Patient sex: M
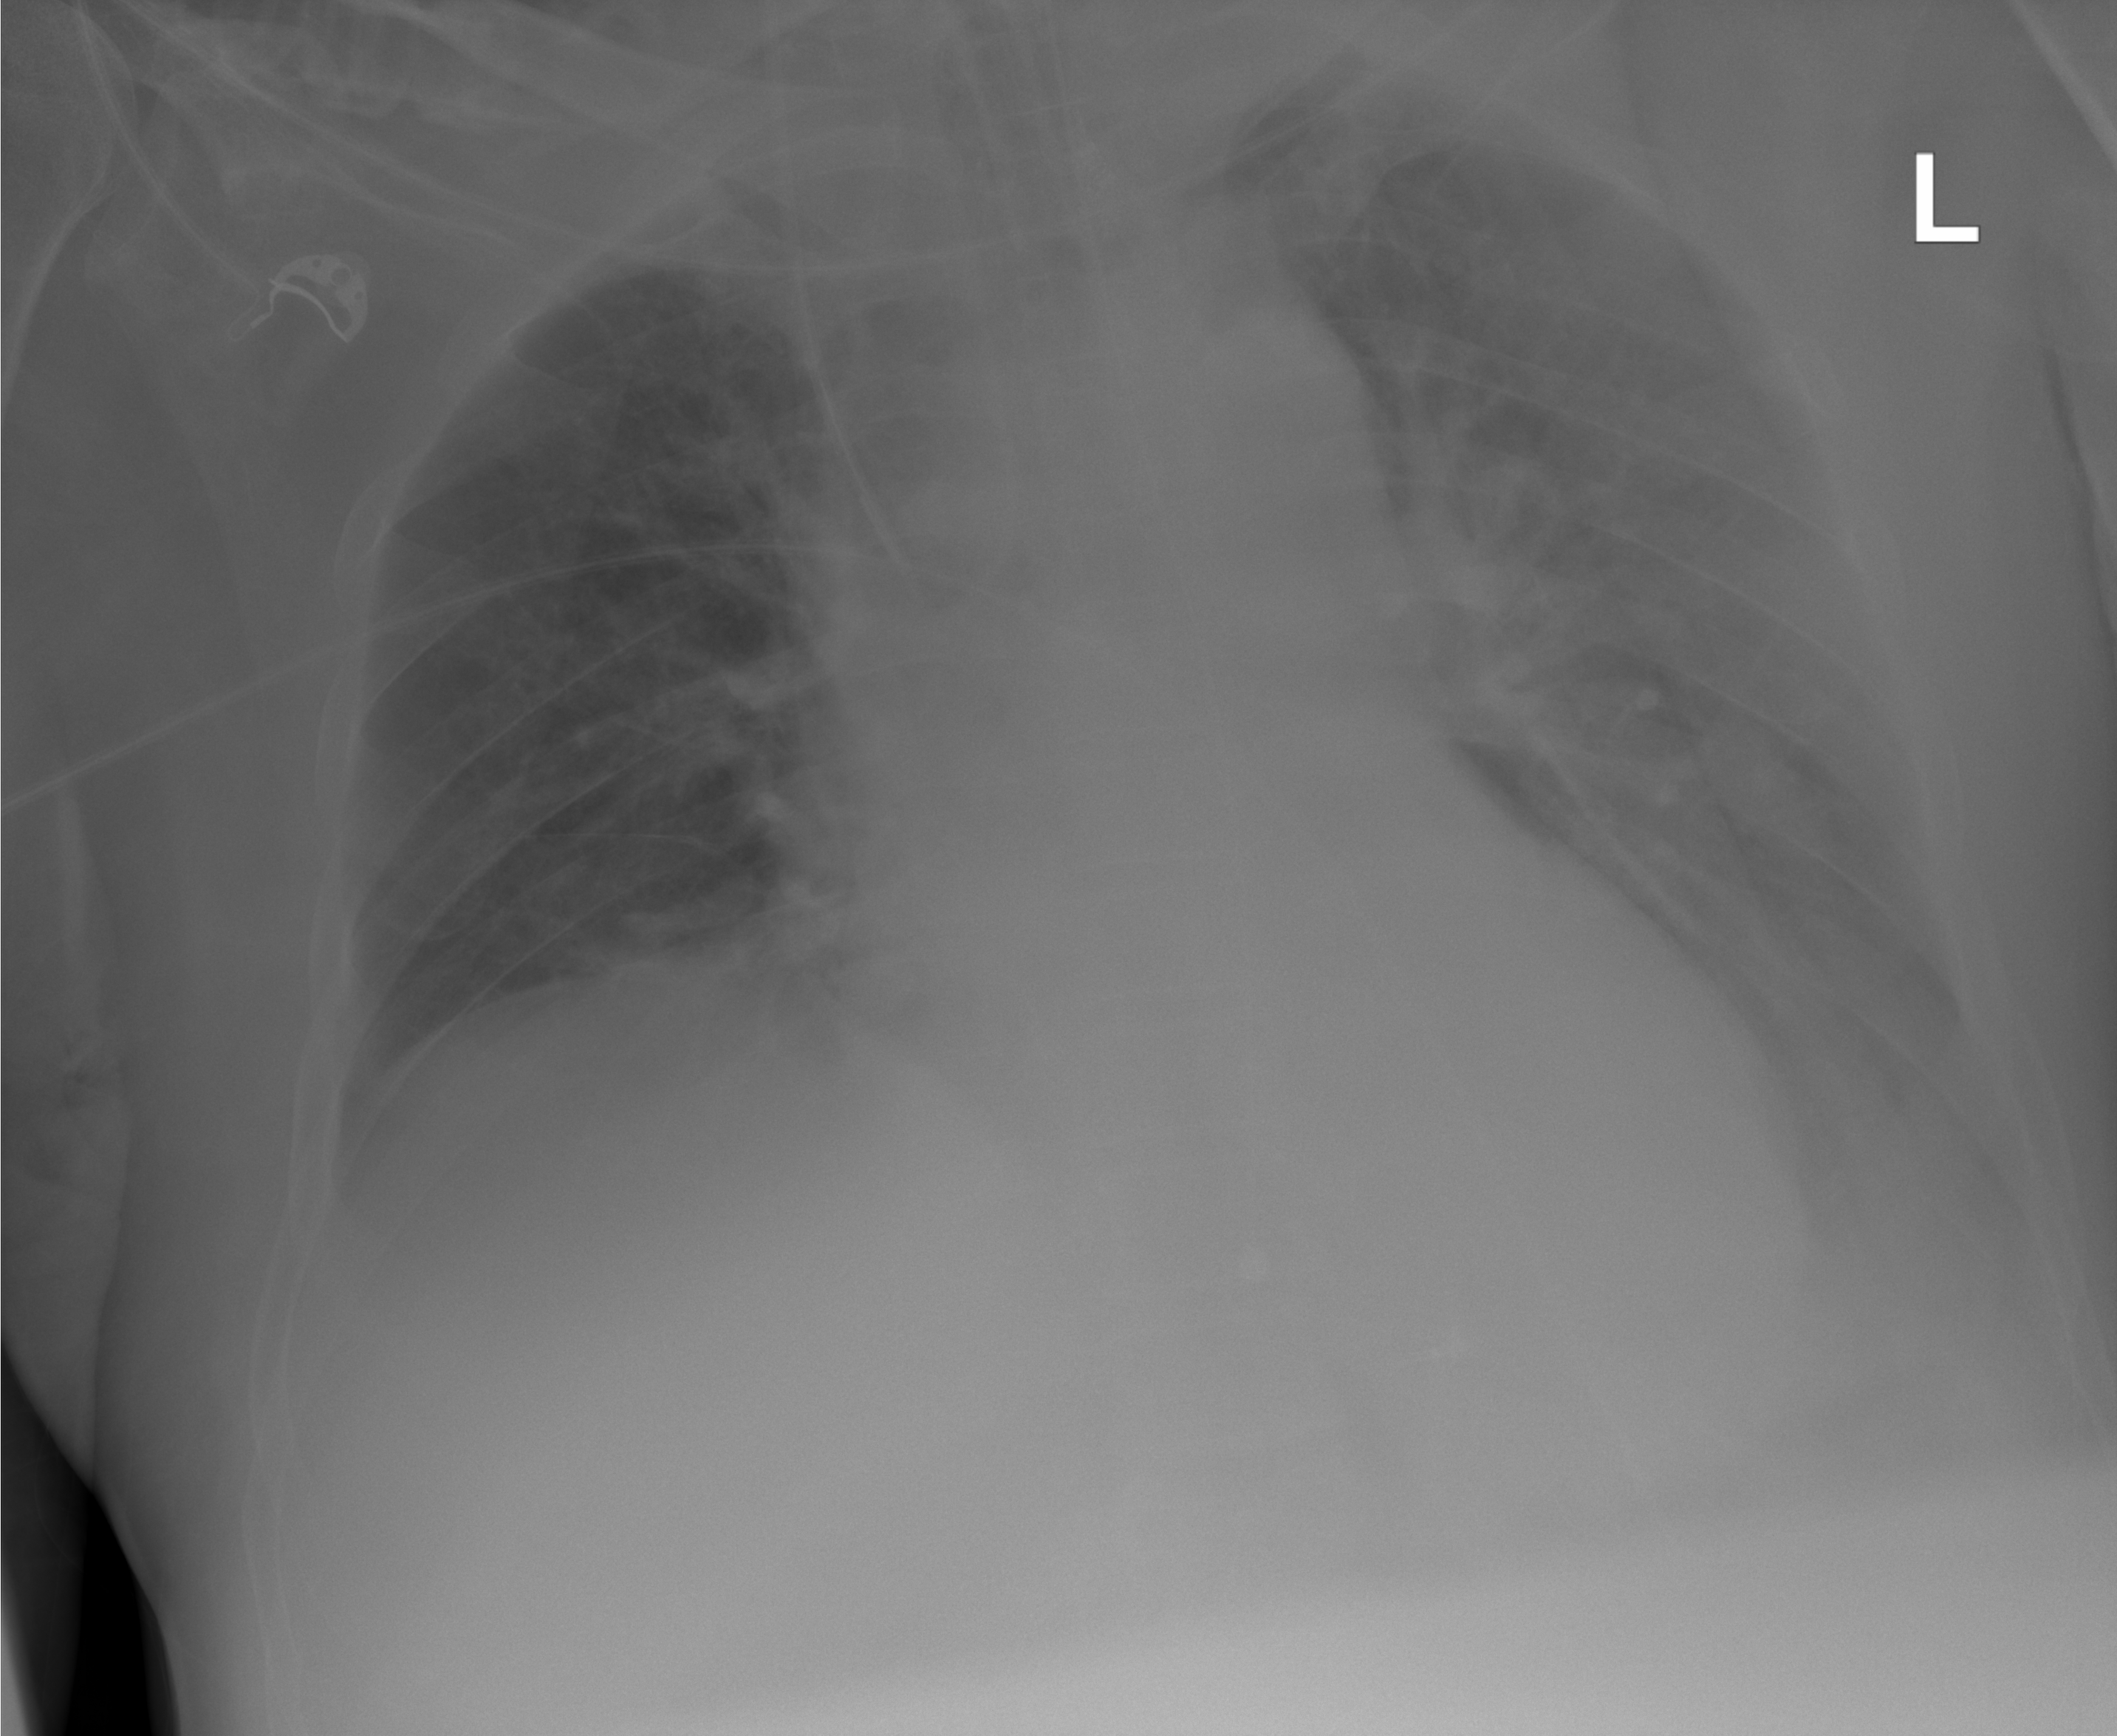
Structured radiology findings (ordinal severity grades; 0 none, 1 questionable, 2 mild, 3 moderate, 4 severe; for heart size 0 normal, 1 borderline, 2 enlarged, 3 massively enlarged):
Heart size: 0
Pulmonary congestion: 0
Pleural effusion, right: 1
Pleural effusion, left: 3
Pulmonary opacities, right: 0
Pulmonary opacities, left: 0
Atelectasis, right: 2
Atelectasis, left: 3